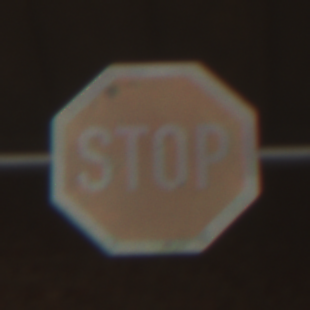
Verkehrszeichen: Stop
Umgebung: Roofed, Suburban
Tageszeit: SunriseSunset
Wetter: Clear
Licht: Natural
Jahreszeit: NotSpecified
Kontrast: MediumContrast